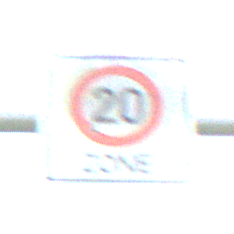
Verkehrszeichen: BeginnZone20
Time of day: MorningAfternoon
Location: Outdoor (Nature)
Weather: PartlyCloudy
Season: NotSpecified
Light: Natural